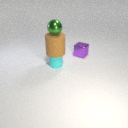
small purple metal cube to the right of small cyan rubber cylinder